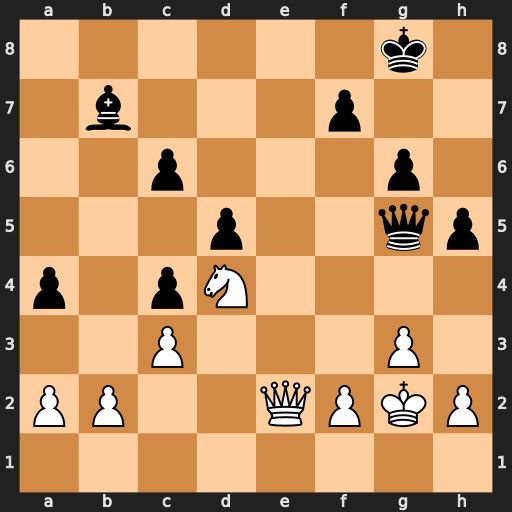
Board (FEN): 6k1/1b3p2/2p3p1/3p2qp/p1pN4/2P3P1/PP2QPKP/8
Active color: w
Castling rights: -
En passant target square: -
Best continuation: Qe8+ Kg7 Qd7 Qg4 Qxb7